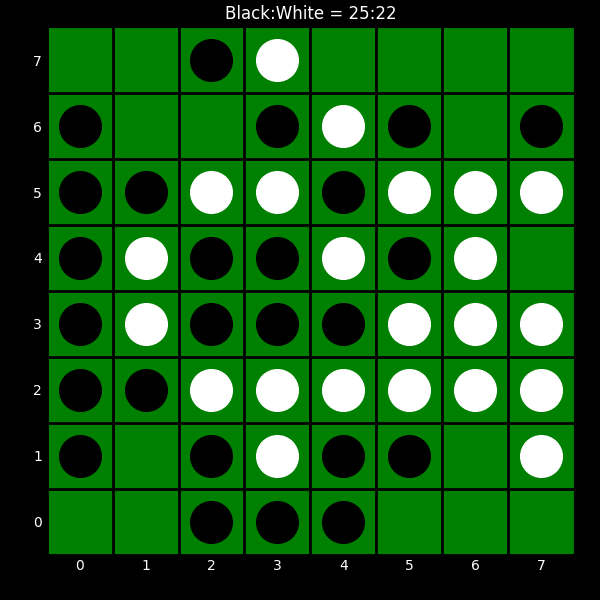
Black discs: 25
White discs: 22